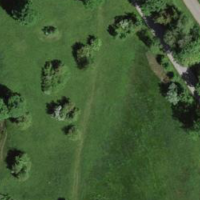
EUNIS habitat code: 25
Species observed at this site:
Tettigonia viridissima